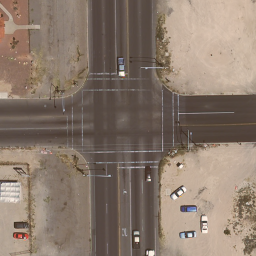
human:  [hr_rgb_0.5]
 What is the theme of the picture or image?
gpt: intersection